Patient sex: M
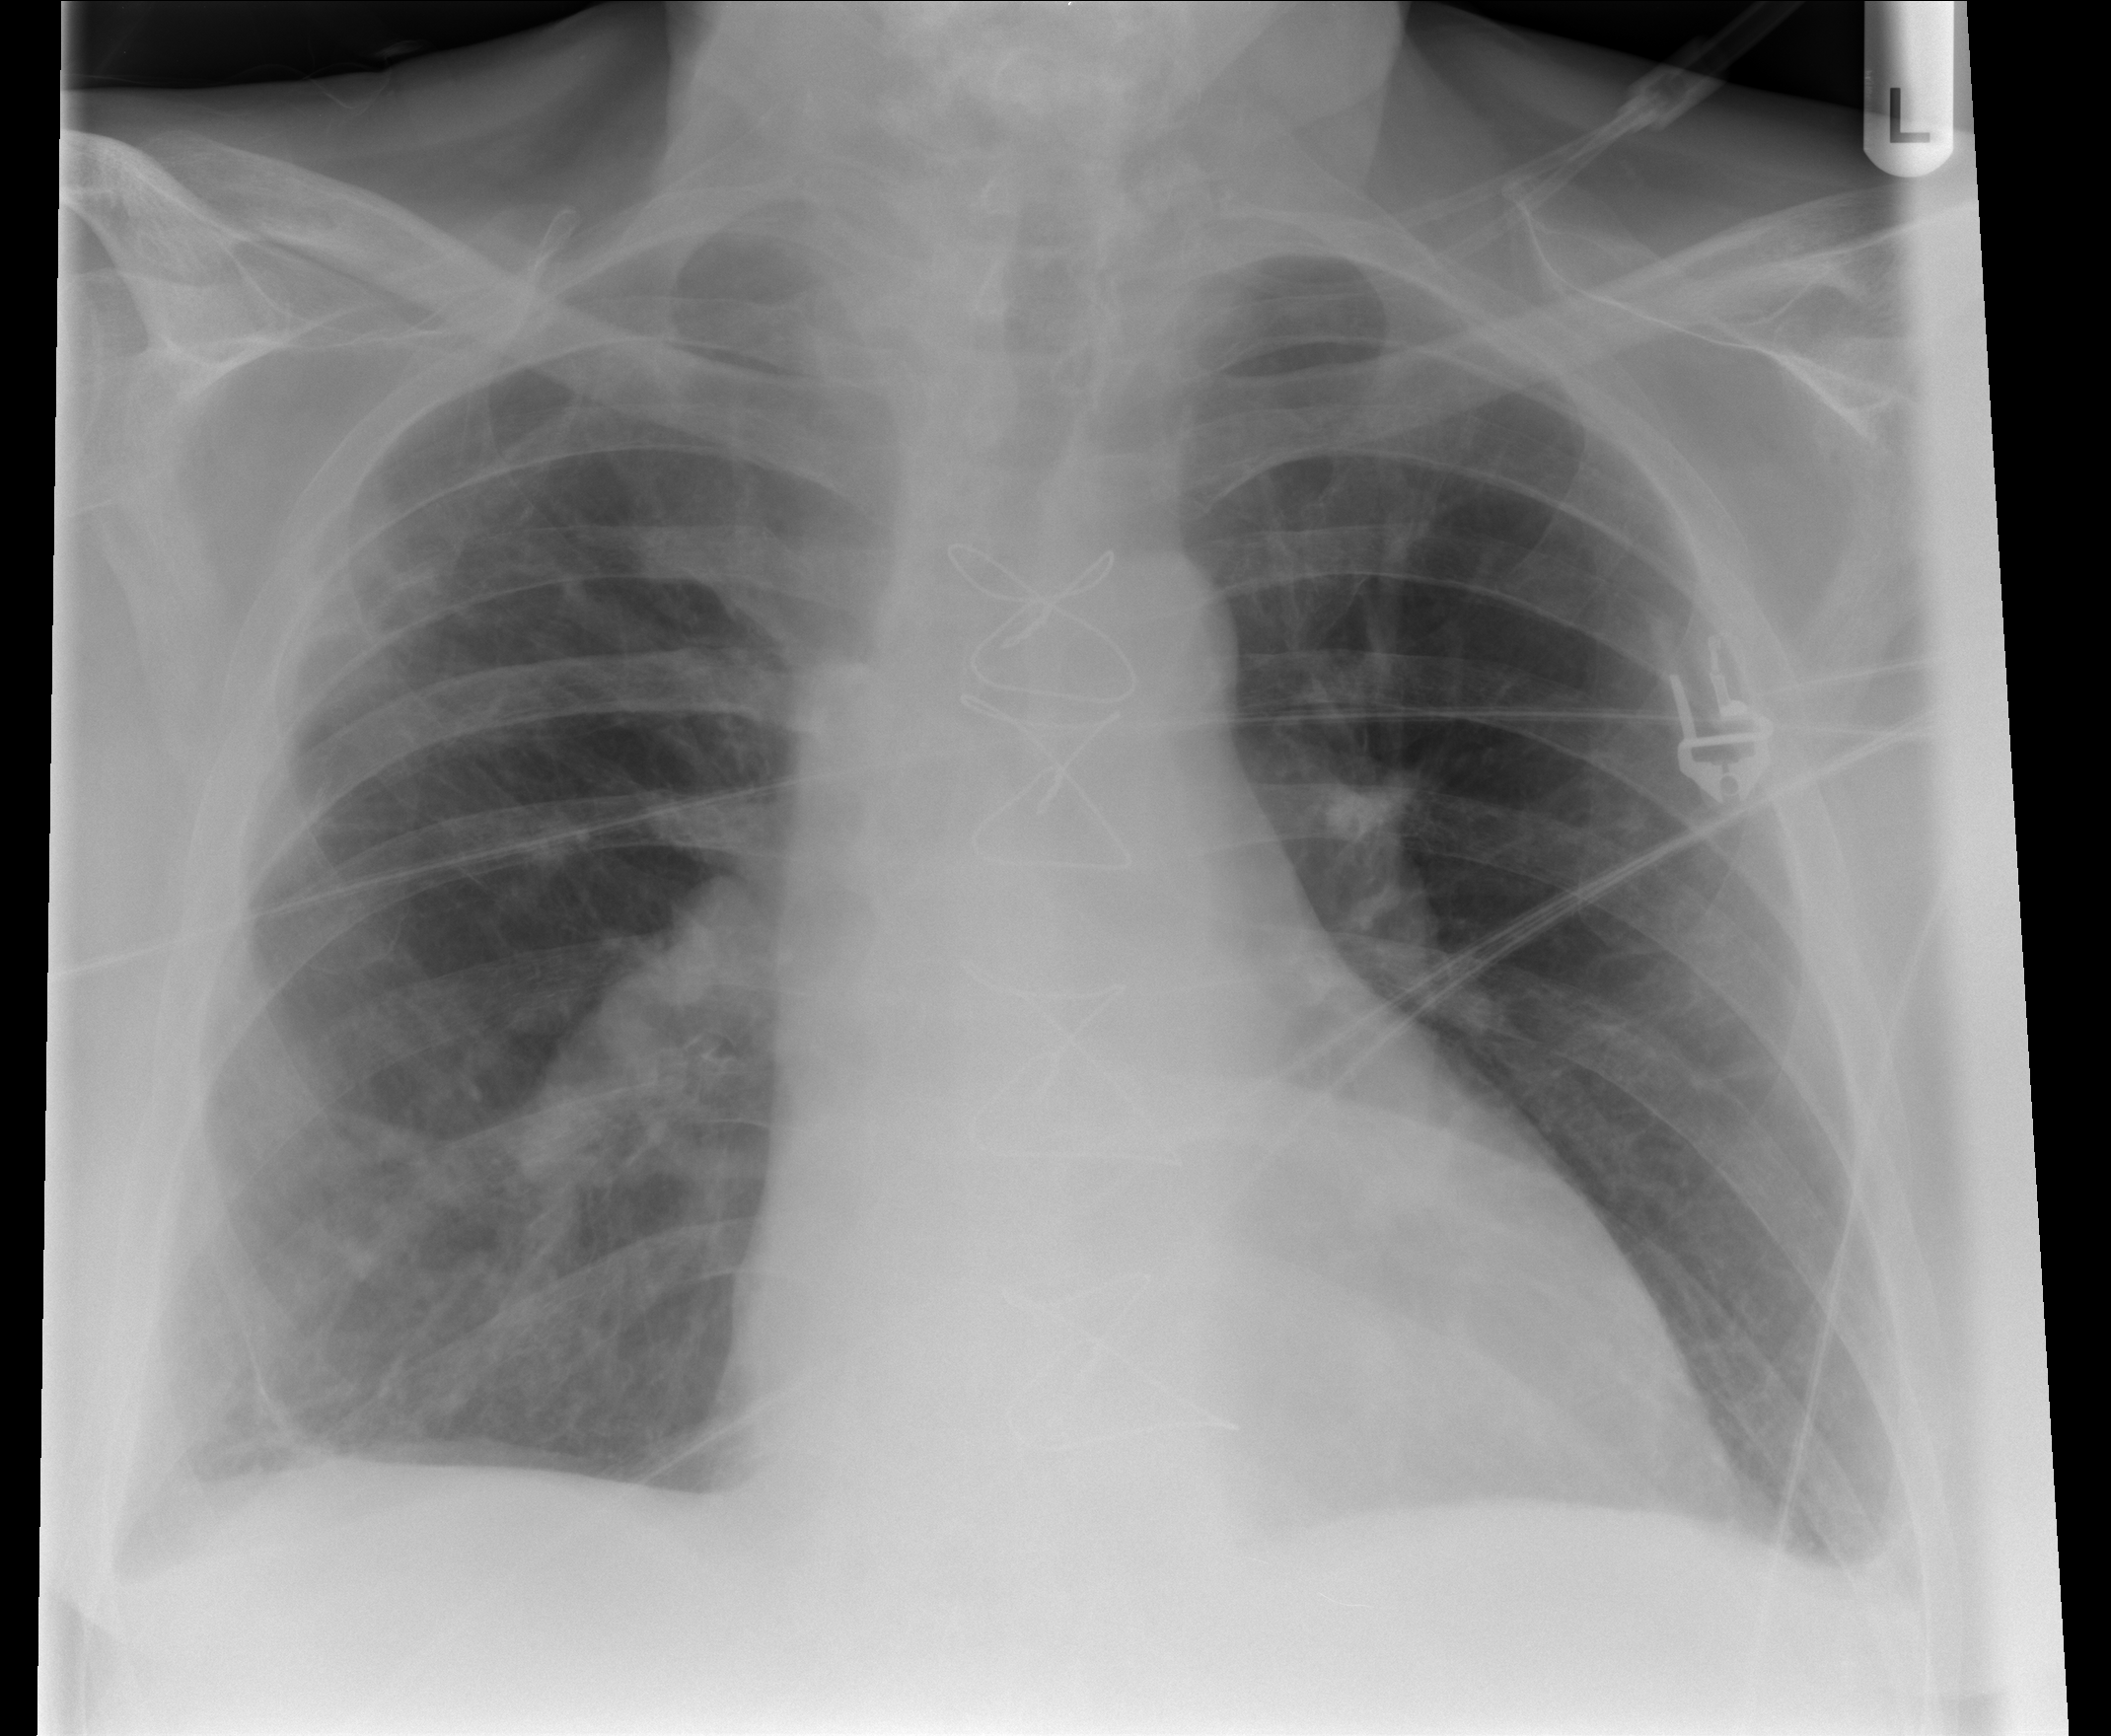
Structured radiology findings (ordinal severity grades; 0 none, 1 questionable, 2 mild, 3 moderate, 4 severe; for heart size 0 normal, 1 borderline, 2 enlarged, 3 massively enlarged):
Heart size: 0
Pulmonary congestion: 0
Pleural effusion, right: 0
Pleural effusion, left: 2
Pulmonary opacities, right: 0
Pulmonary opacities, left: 0
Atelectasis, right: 2
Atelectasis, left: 0